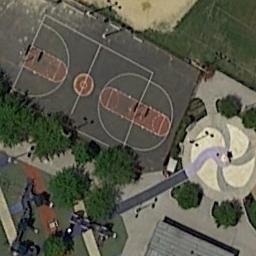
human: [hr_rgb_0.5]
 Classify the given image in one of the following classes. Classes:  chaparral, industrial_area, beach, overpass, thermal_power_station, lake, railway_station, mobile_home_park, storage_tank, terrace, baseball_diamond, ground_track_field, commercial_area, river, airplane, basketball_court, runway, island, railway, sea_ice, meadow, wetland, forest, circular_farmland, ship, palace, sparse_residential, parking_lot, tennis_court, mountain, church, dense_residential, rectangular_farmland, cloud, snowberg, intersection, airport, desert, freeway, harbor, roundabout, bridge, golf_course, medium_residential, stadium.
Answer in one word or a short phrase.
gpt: basketball_court